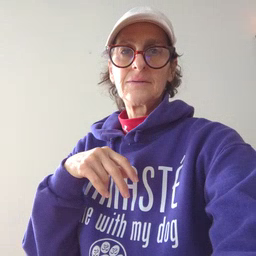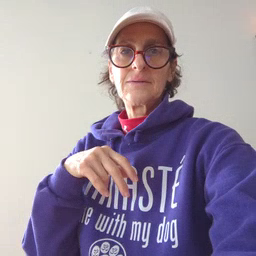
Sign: dance